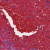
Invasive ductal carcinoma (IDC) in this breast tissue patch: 0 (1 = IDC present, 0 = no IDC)